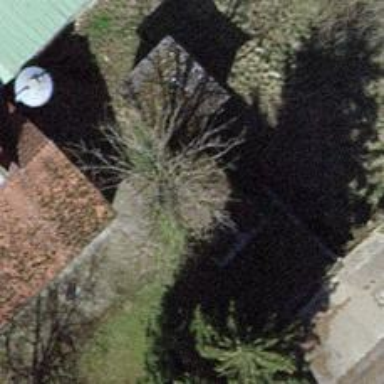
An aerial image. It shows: Urban area featuring tree as natural element.